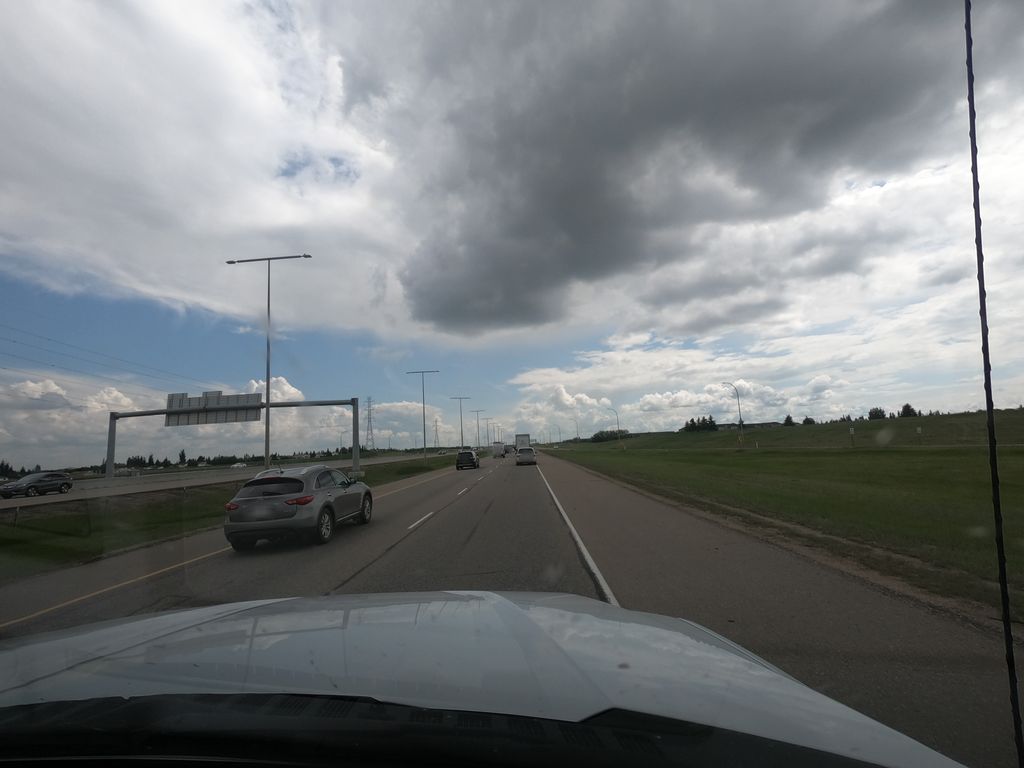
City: edmonton